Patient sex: M
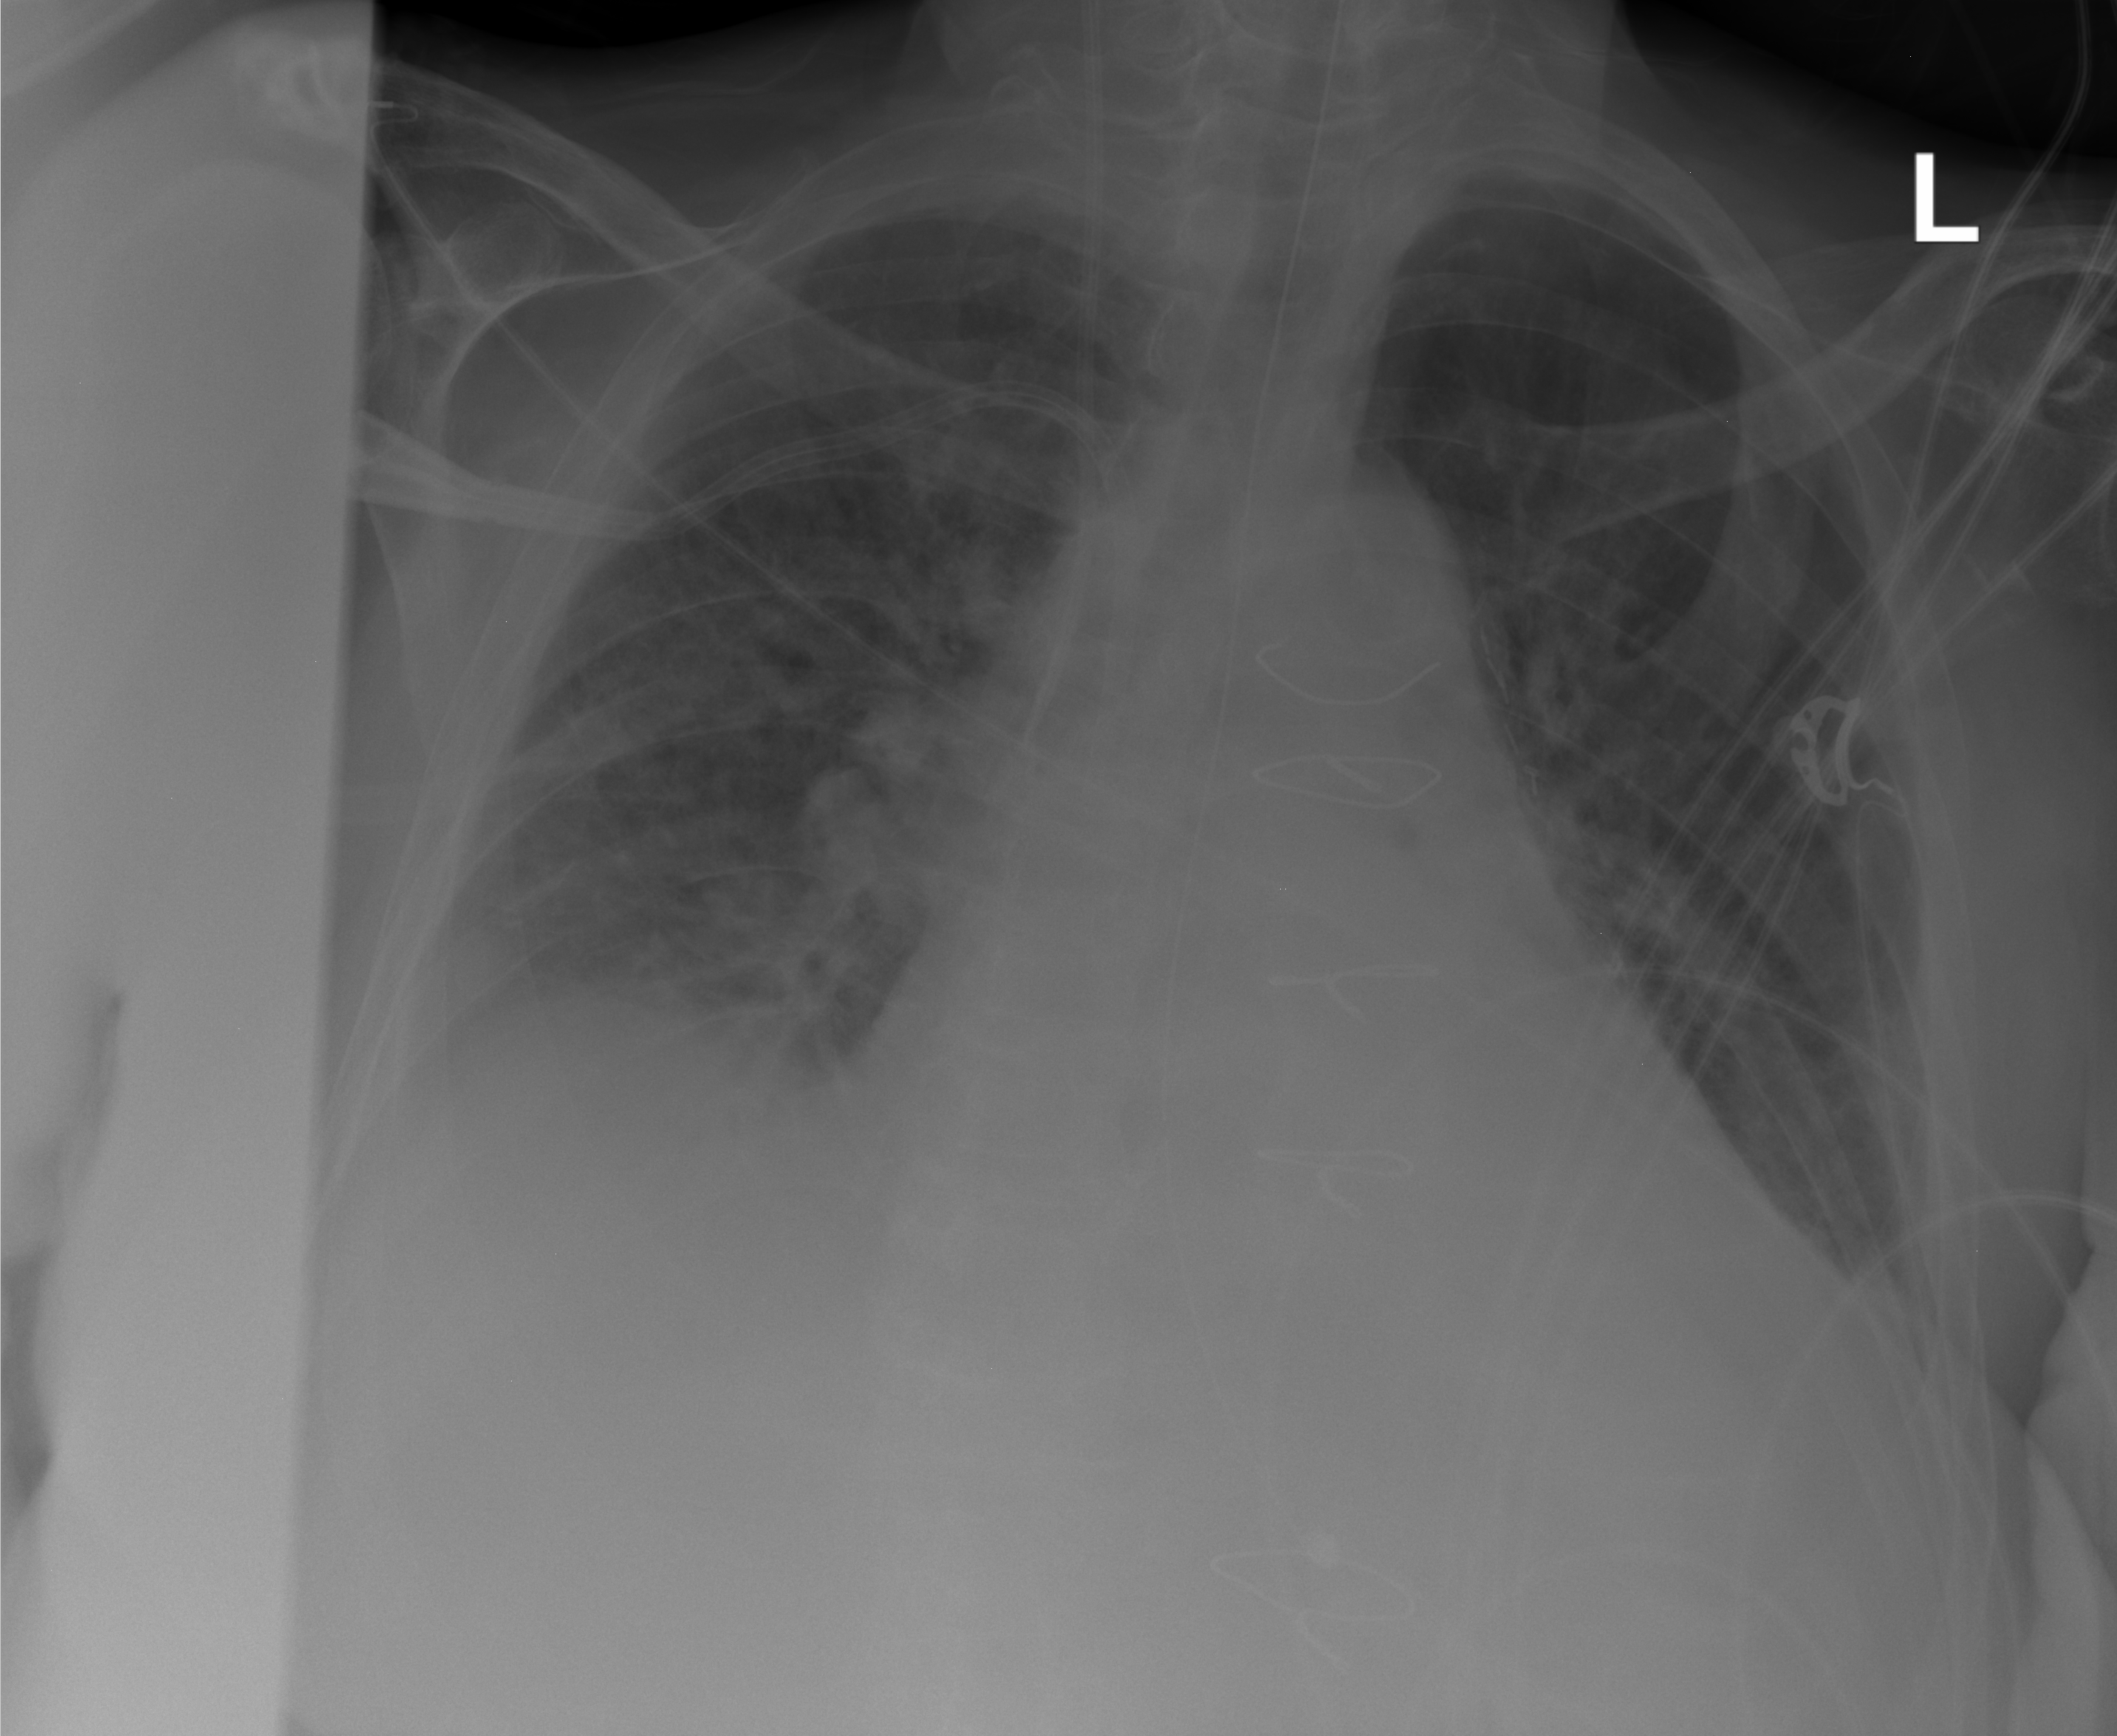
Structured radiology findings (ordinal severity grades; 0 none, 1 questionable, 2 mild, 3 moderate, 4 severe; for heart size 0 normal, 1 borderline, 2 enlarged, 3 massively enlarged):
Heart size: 2
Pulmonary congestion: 2
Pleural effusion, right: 2
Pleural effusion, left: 0
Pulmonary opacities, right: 2
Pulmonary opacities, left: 0
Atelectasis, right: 2
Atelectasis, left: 2